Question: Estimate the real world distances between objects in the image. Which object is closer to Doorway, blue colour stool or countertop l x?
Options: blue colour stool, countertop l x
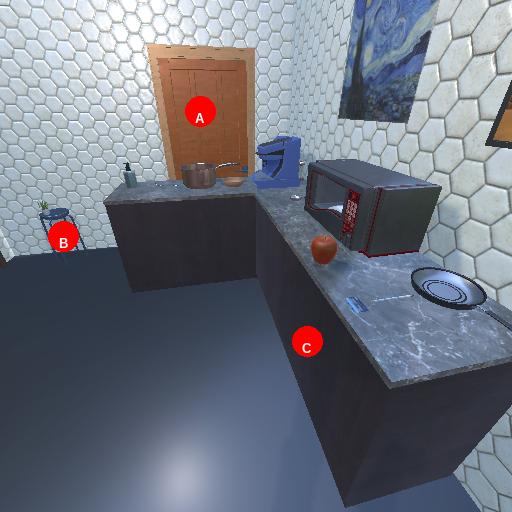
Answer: blue colour stool